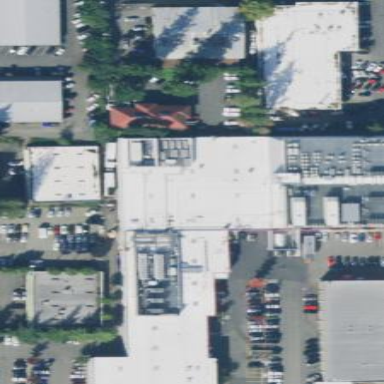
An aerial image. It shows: Commercial building.